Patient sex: M
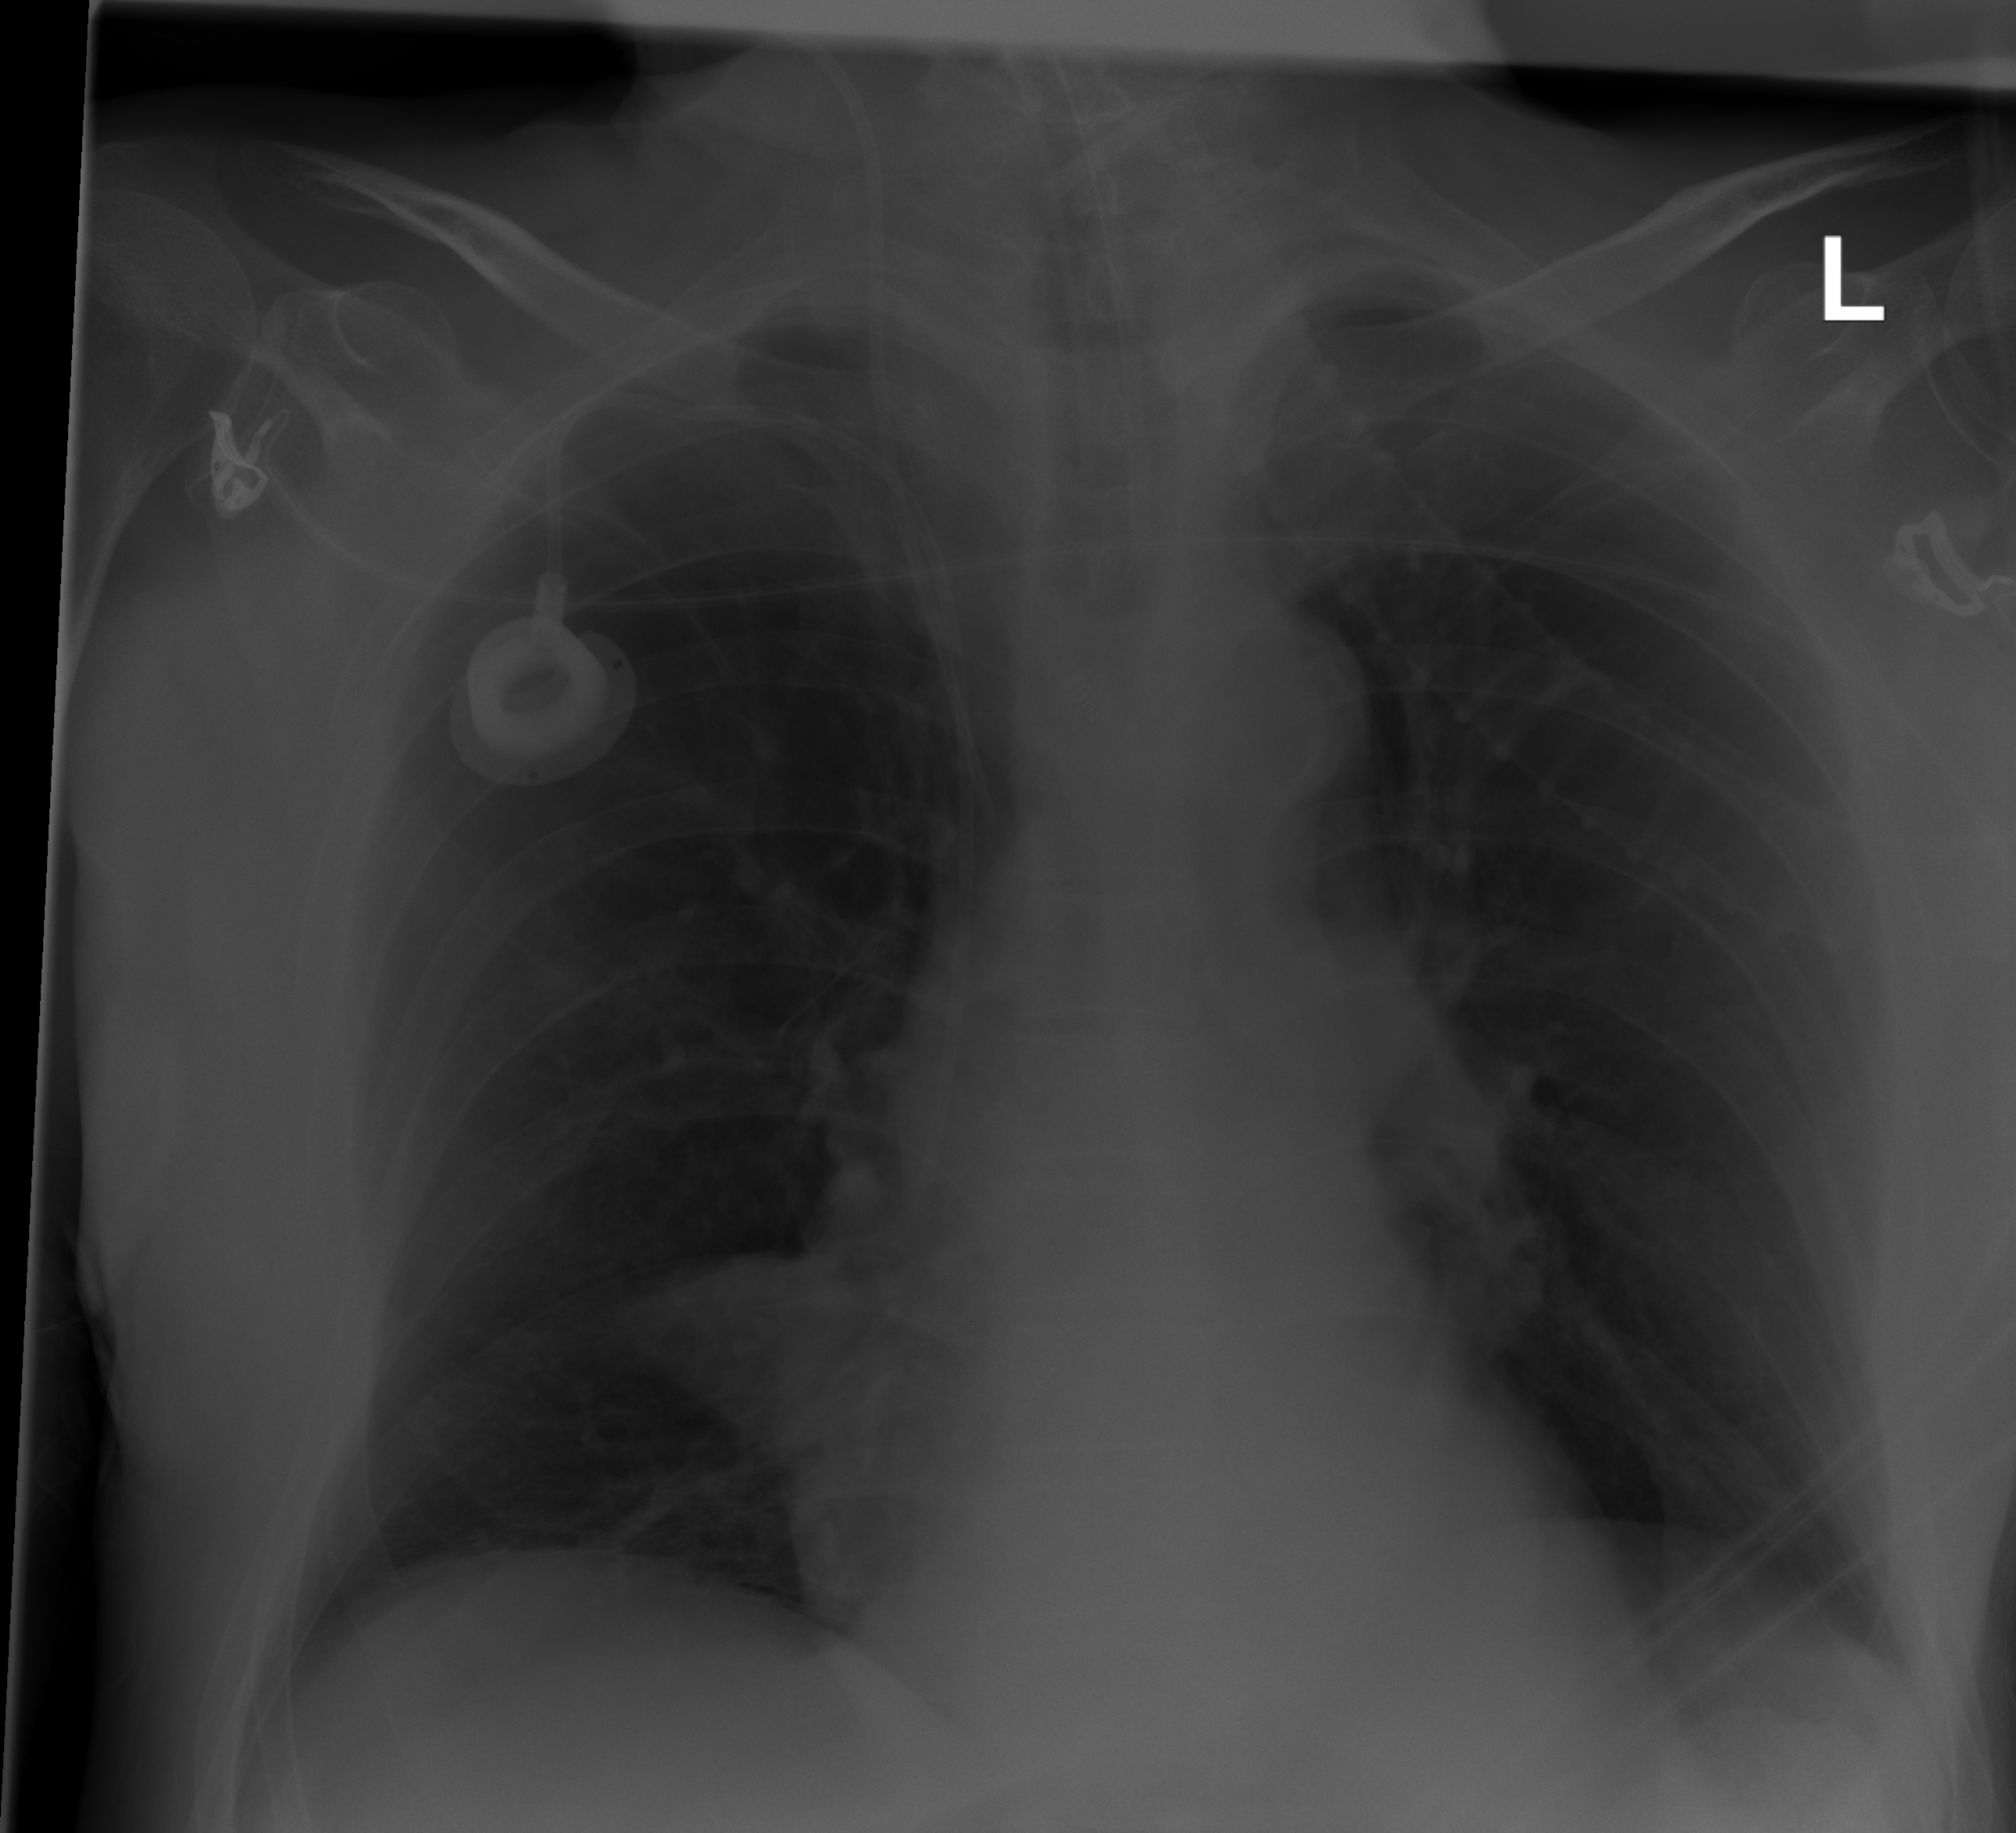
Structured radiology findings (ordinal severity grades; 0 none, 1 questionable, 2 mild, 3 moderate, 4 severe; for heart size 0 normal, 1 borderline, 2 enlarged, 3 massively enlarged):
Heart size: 0
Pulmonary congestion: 0
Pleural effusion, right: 0
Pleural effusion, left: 0
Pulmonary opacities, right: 0
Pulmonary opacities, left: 0
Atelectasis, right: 2
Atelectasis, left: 0